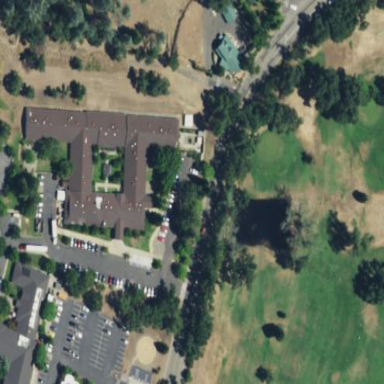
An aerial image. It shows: Building.